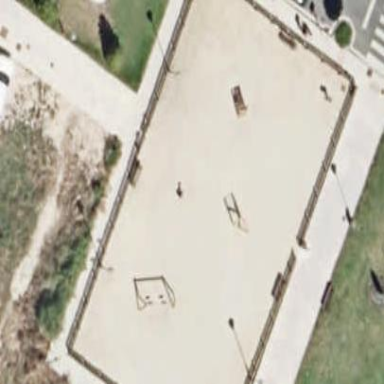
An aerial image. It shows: Playground area for leisure activities on the land.